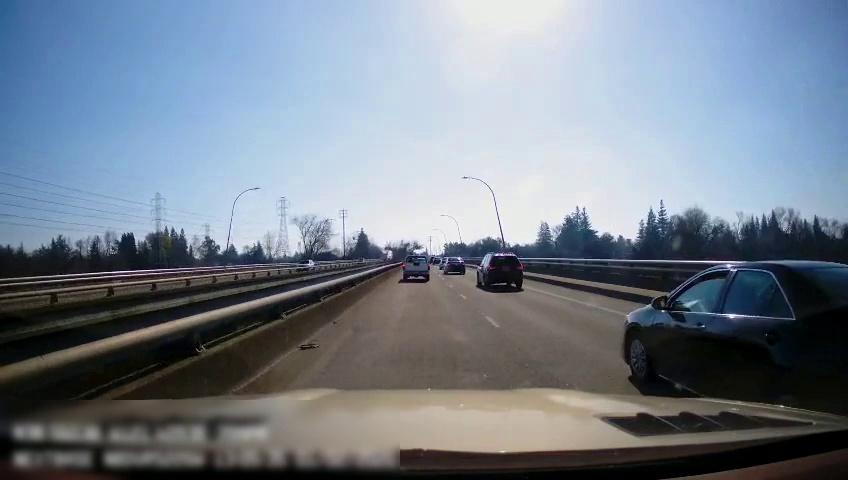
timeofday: Day
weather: Sunny
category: Drivable Space
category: Vehicles | Car
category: Vehicles | Truck
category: Vehicles | Car
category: Vehicles | SUV
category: Vehicles | Car
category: Vehicles | Car
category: Vehicles | Car
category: Lanes | Current Lane
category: Lanes | Alternate Lane